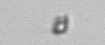
Label: nanoplankton_mix